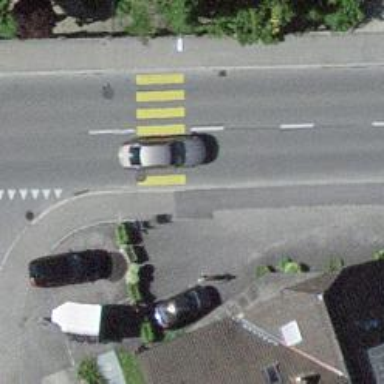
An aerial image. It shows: Uncontrolled zebra crossing.